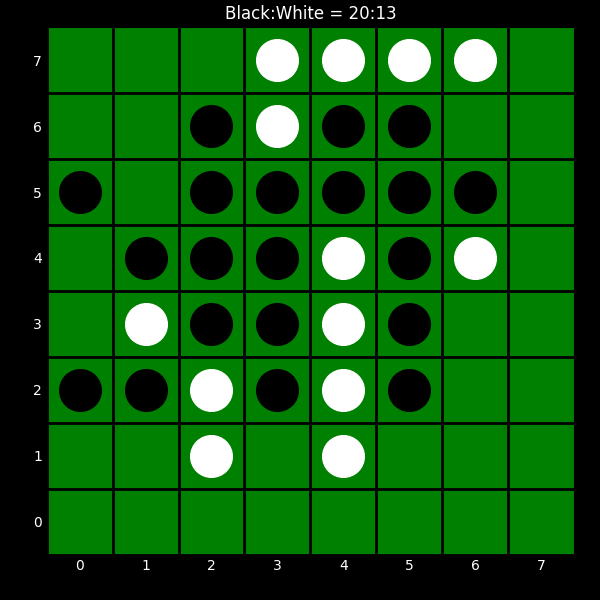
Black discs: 20
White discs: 13